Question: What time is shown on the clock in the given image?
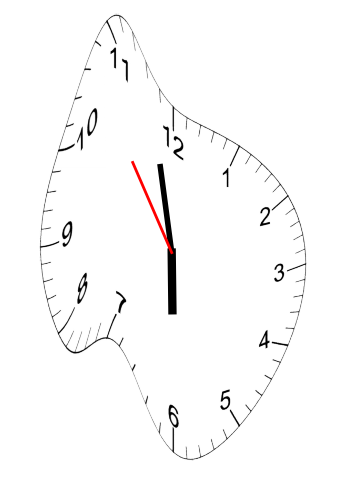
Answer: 05:57:54